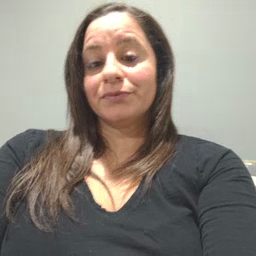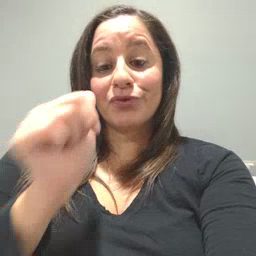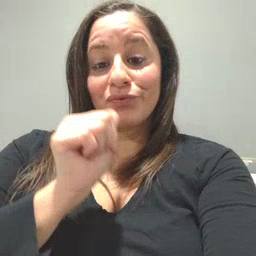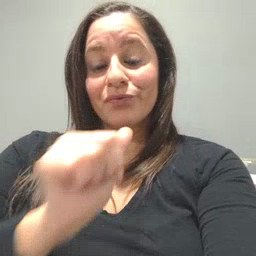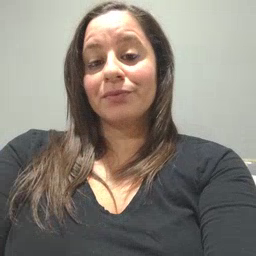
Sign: girl